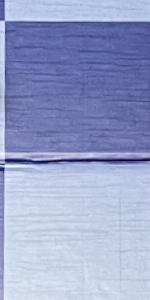
Label: Empty